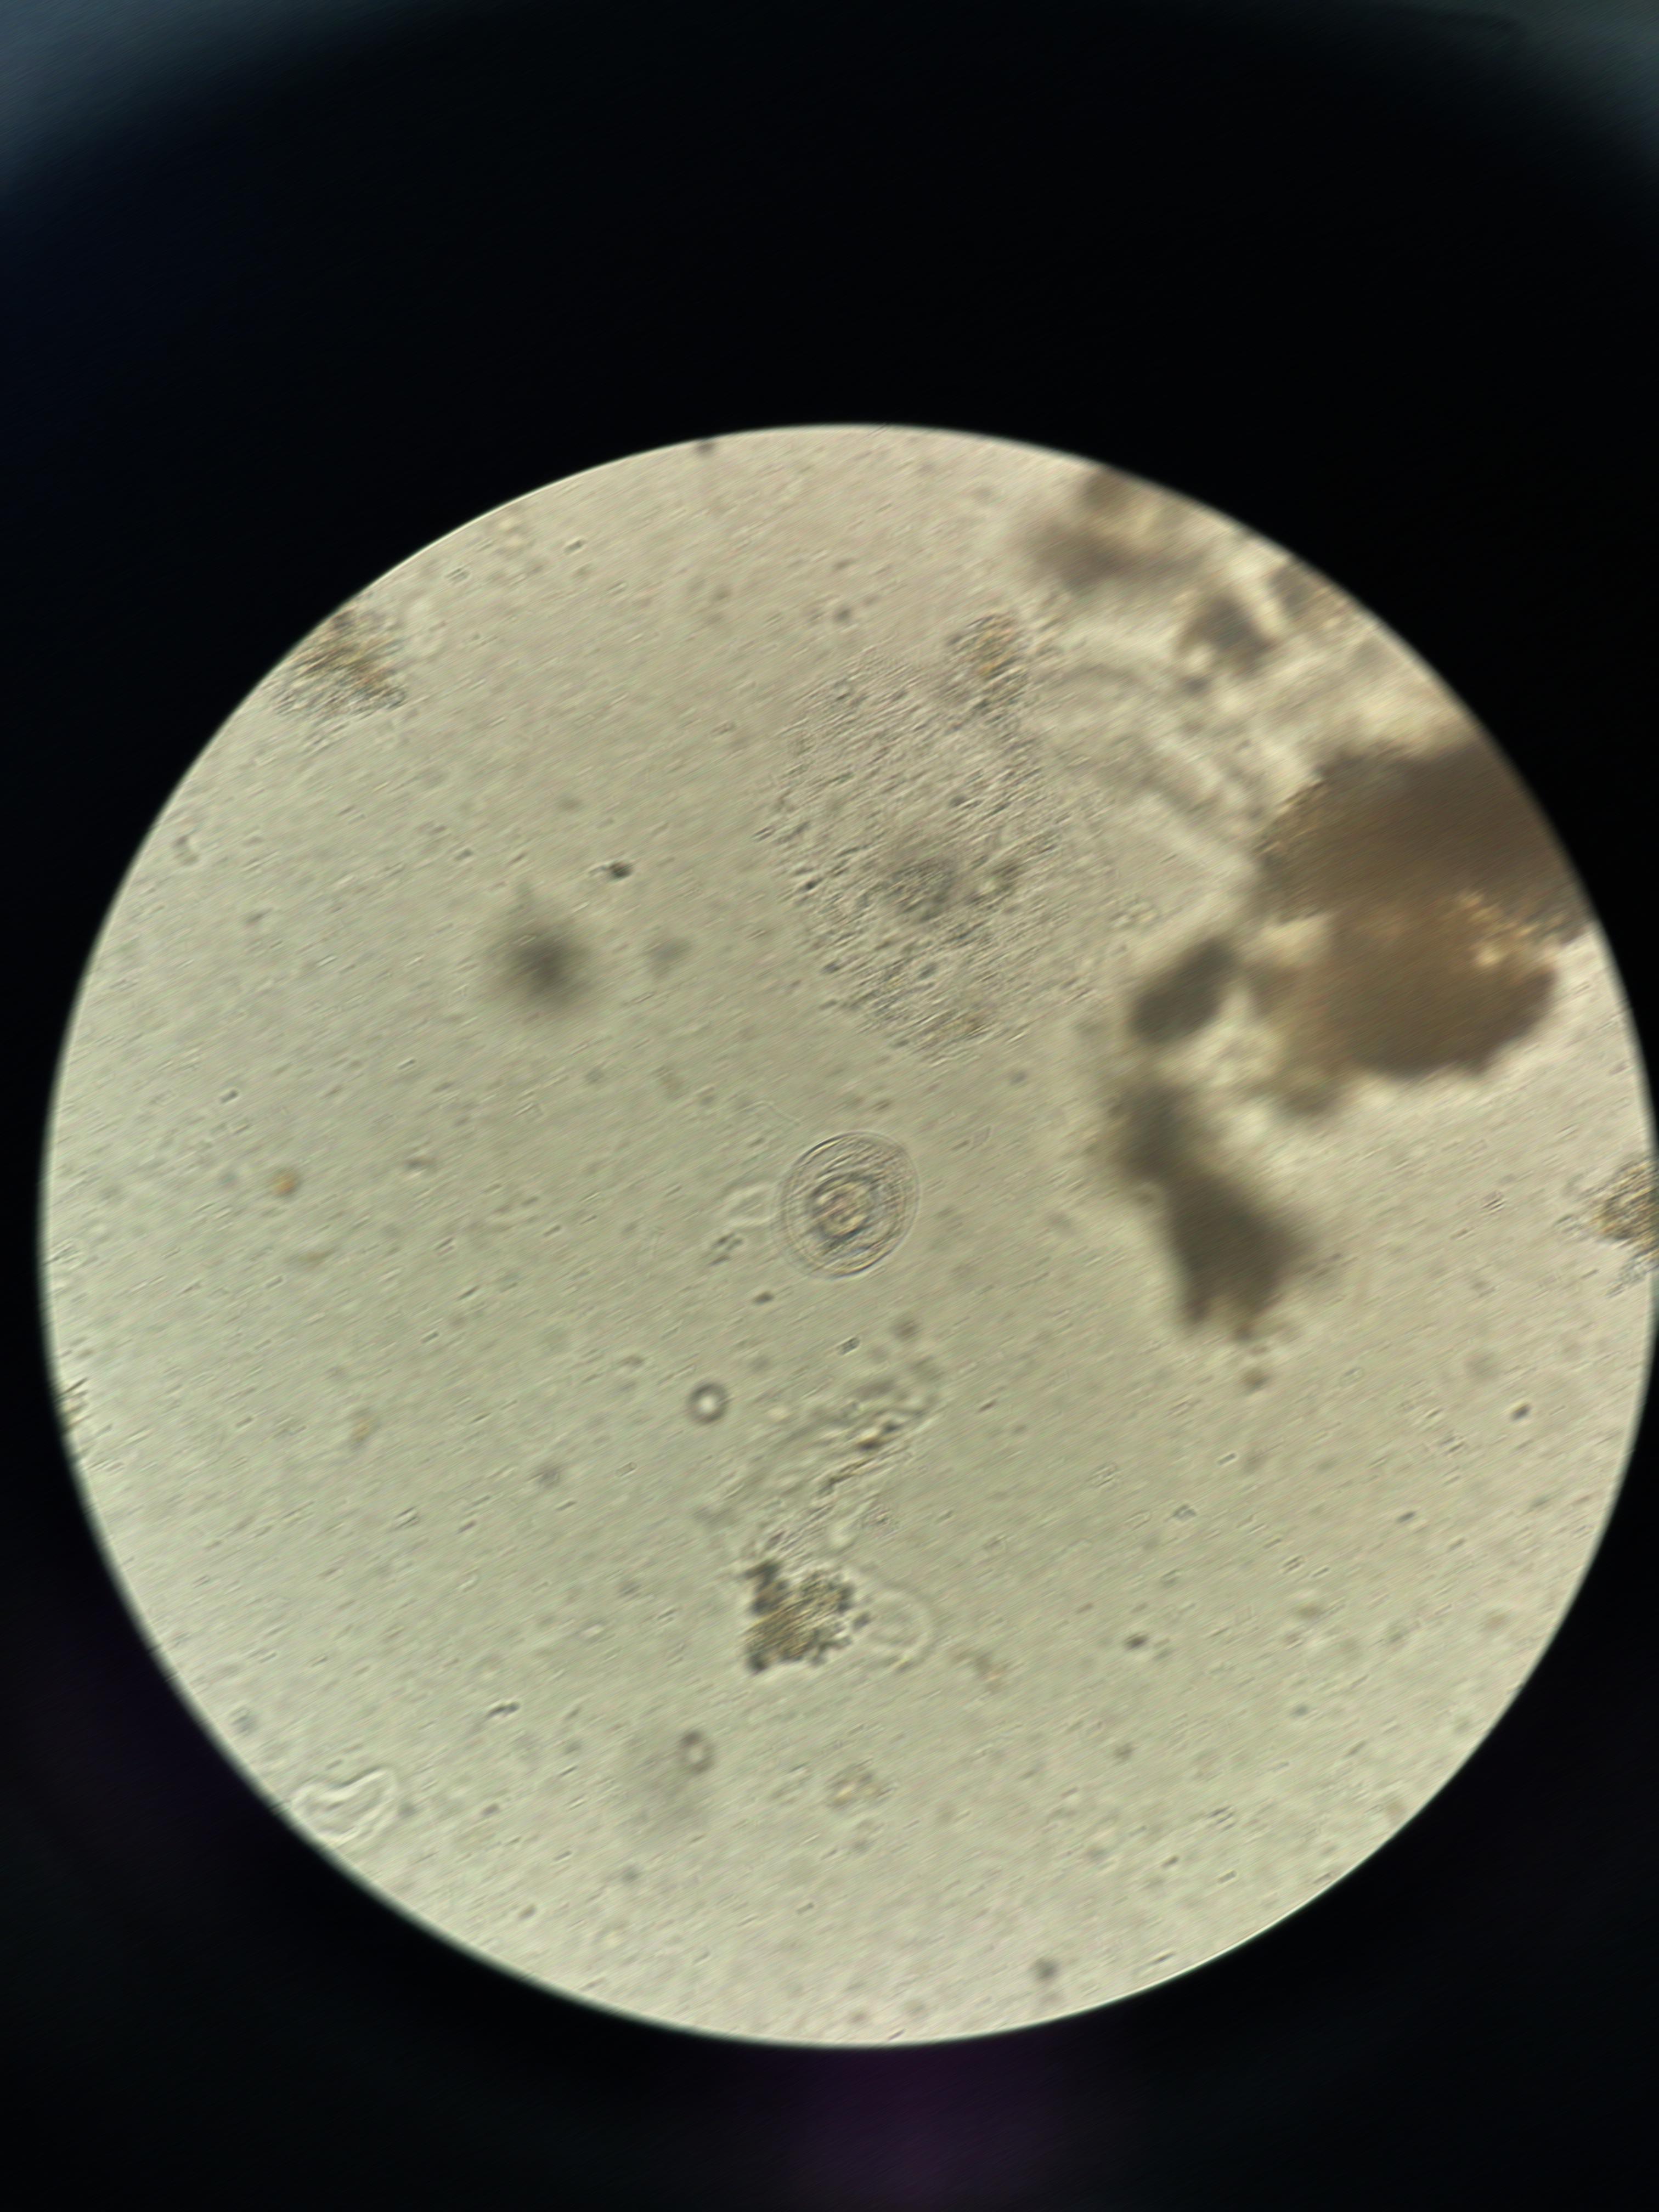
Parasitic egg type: Hymenolepis nana